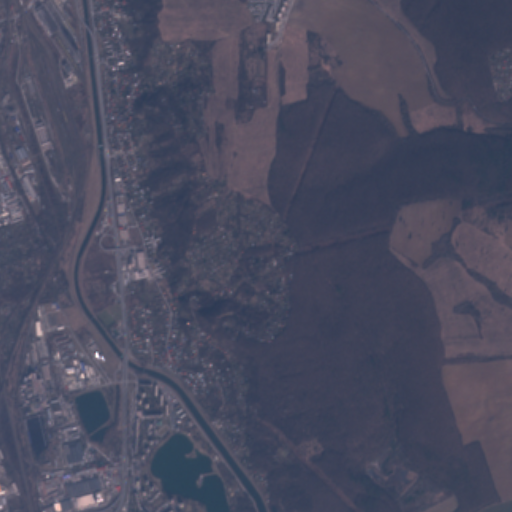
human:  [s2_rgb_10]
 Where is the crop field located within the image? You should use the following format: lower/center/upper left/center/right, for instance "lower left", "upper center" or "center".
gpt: The crop field is located in the center of the image.
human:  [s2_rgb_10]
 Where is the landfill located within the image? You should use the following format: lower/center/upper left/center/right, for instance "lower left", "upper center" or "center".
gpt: The landfill is located in the lower left of the image.
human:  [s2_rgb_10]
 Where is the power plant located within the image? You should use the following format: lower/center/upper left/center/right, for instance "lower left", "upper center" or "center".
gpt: The power plant is located in the lower left of the image.
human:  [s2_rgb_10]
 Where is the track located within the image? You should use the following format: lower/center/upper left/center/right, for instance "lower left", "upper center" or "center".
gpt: The track is located in the lower left of the image.
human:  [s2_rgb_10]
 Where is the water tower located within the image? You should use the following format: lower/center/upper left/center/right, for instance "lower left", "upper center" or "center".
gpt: The water tower is located in the upper left of the image.
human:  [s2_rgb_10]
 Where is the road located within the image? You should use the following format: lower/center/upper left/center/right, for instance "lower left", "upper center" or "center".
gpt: There is no road in the image.